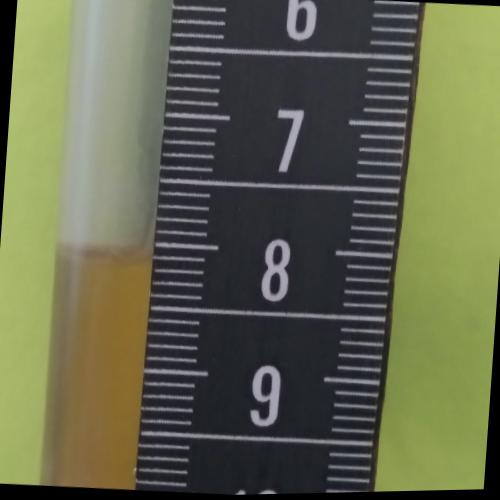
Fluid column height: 8.1 cm